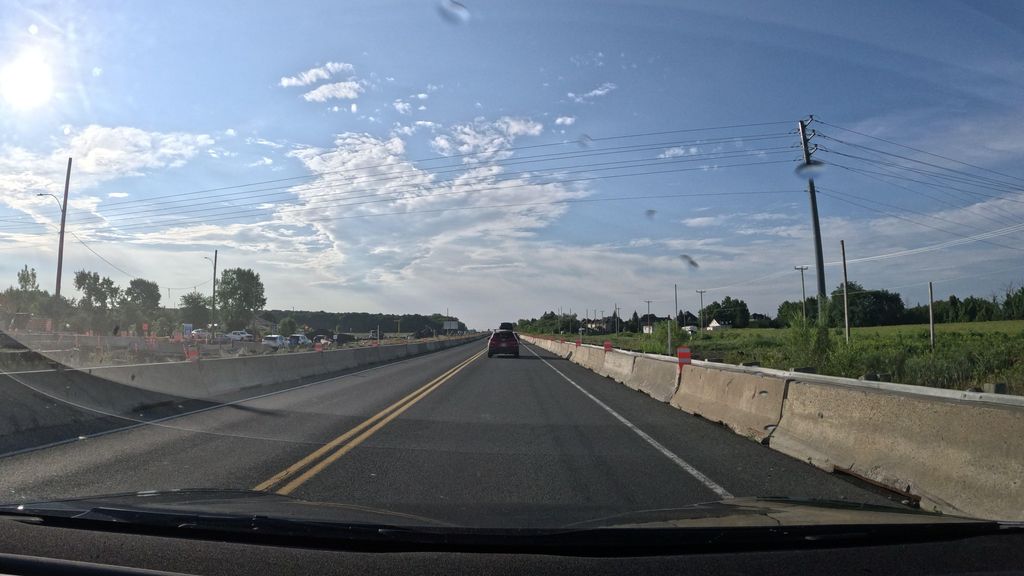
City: montreal